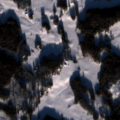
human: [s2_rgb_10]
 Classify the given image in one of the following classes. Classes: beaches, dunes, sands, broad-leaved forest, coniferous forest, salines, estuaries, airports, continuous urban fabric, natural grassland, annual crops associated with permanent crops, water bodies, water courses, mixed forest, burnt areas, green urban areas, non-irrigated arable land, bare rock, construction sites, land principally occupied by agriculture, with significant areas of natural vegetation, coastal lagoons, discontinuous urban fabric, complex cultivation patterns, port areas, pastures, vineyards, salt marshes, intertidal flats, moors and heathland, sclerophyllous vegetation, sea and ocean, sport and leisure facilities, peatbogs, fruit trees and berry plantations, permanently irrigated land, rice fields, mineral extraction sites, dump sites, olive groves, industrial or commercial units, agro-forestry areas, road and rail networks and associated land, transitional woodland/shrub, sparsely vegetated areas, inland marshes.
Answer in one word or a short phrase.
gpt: non-irrigated arable land, land principally occupied by agriculture, with significant areas of natural vegetation, coniferous forest, mixed forest, transitional woodland/shrub